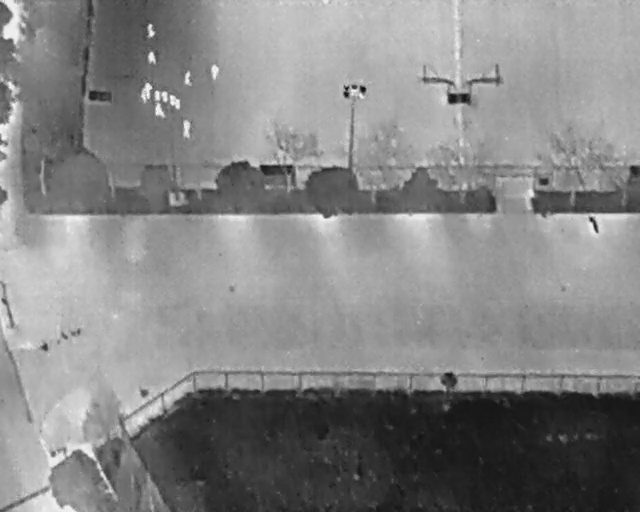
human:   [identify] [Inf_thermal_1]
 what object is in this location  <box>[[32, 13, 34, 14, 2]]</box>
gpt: <ref>1 medium person at the top</ref>